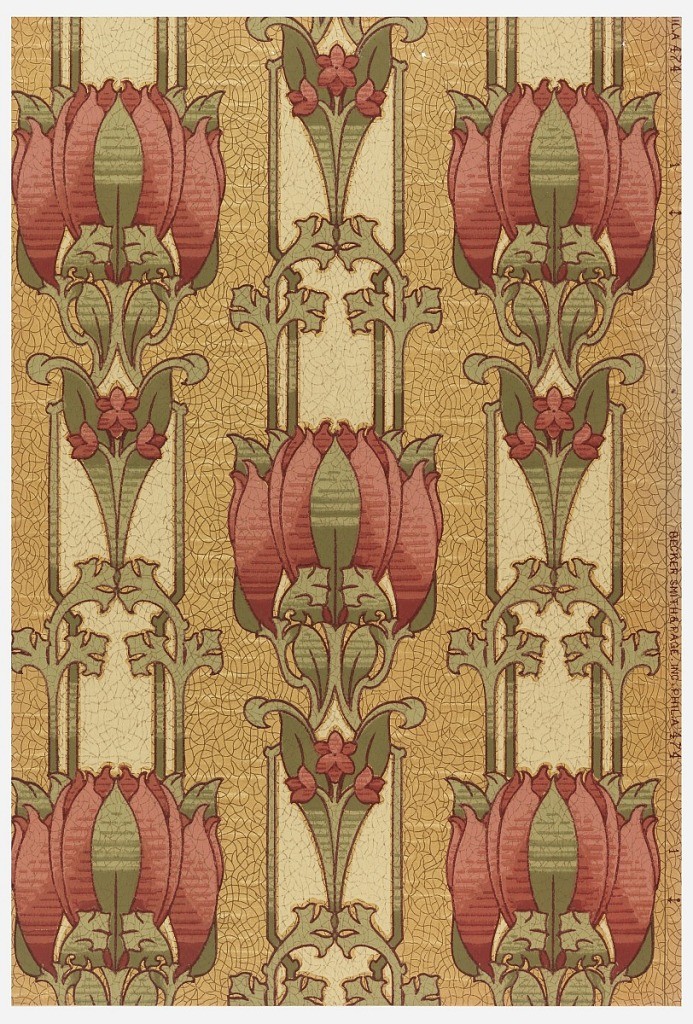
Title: Sidewall - sample
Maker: Becker, Smith & Page, Inc., founded 1899
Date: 1906–08
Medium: Machine-printed
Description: Stylized floral stripe; red flowers on off-white stripe, printed on mottled tan ground.